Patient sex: F
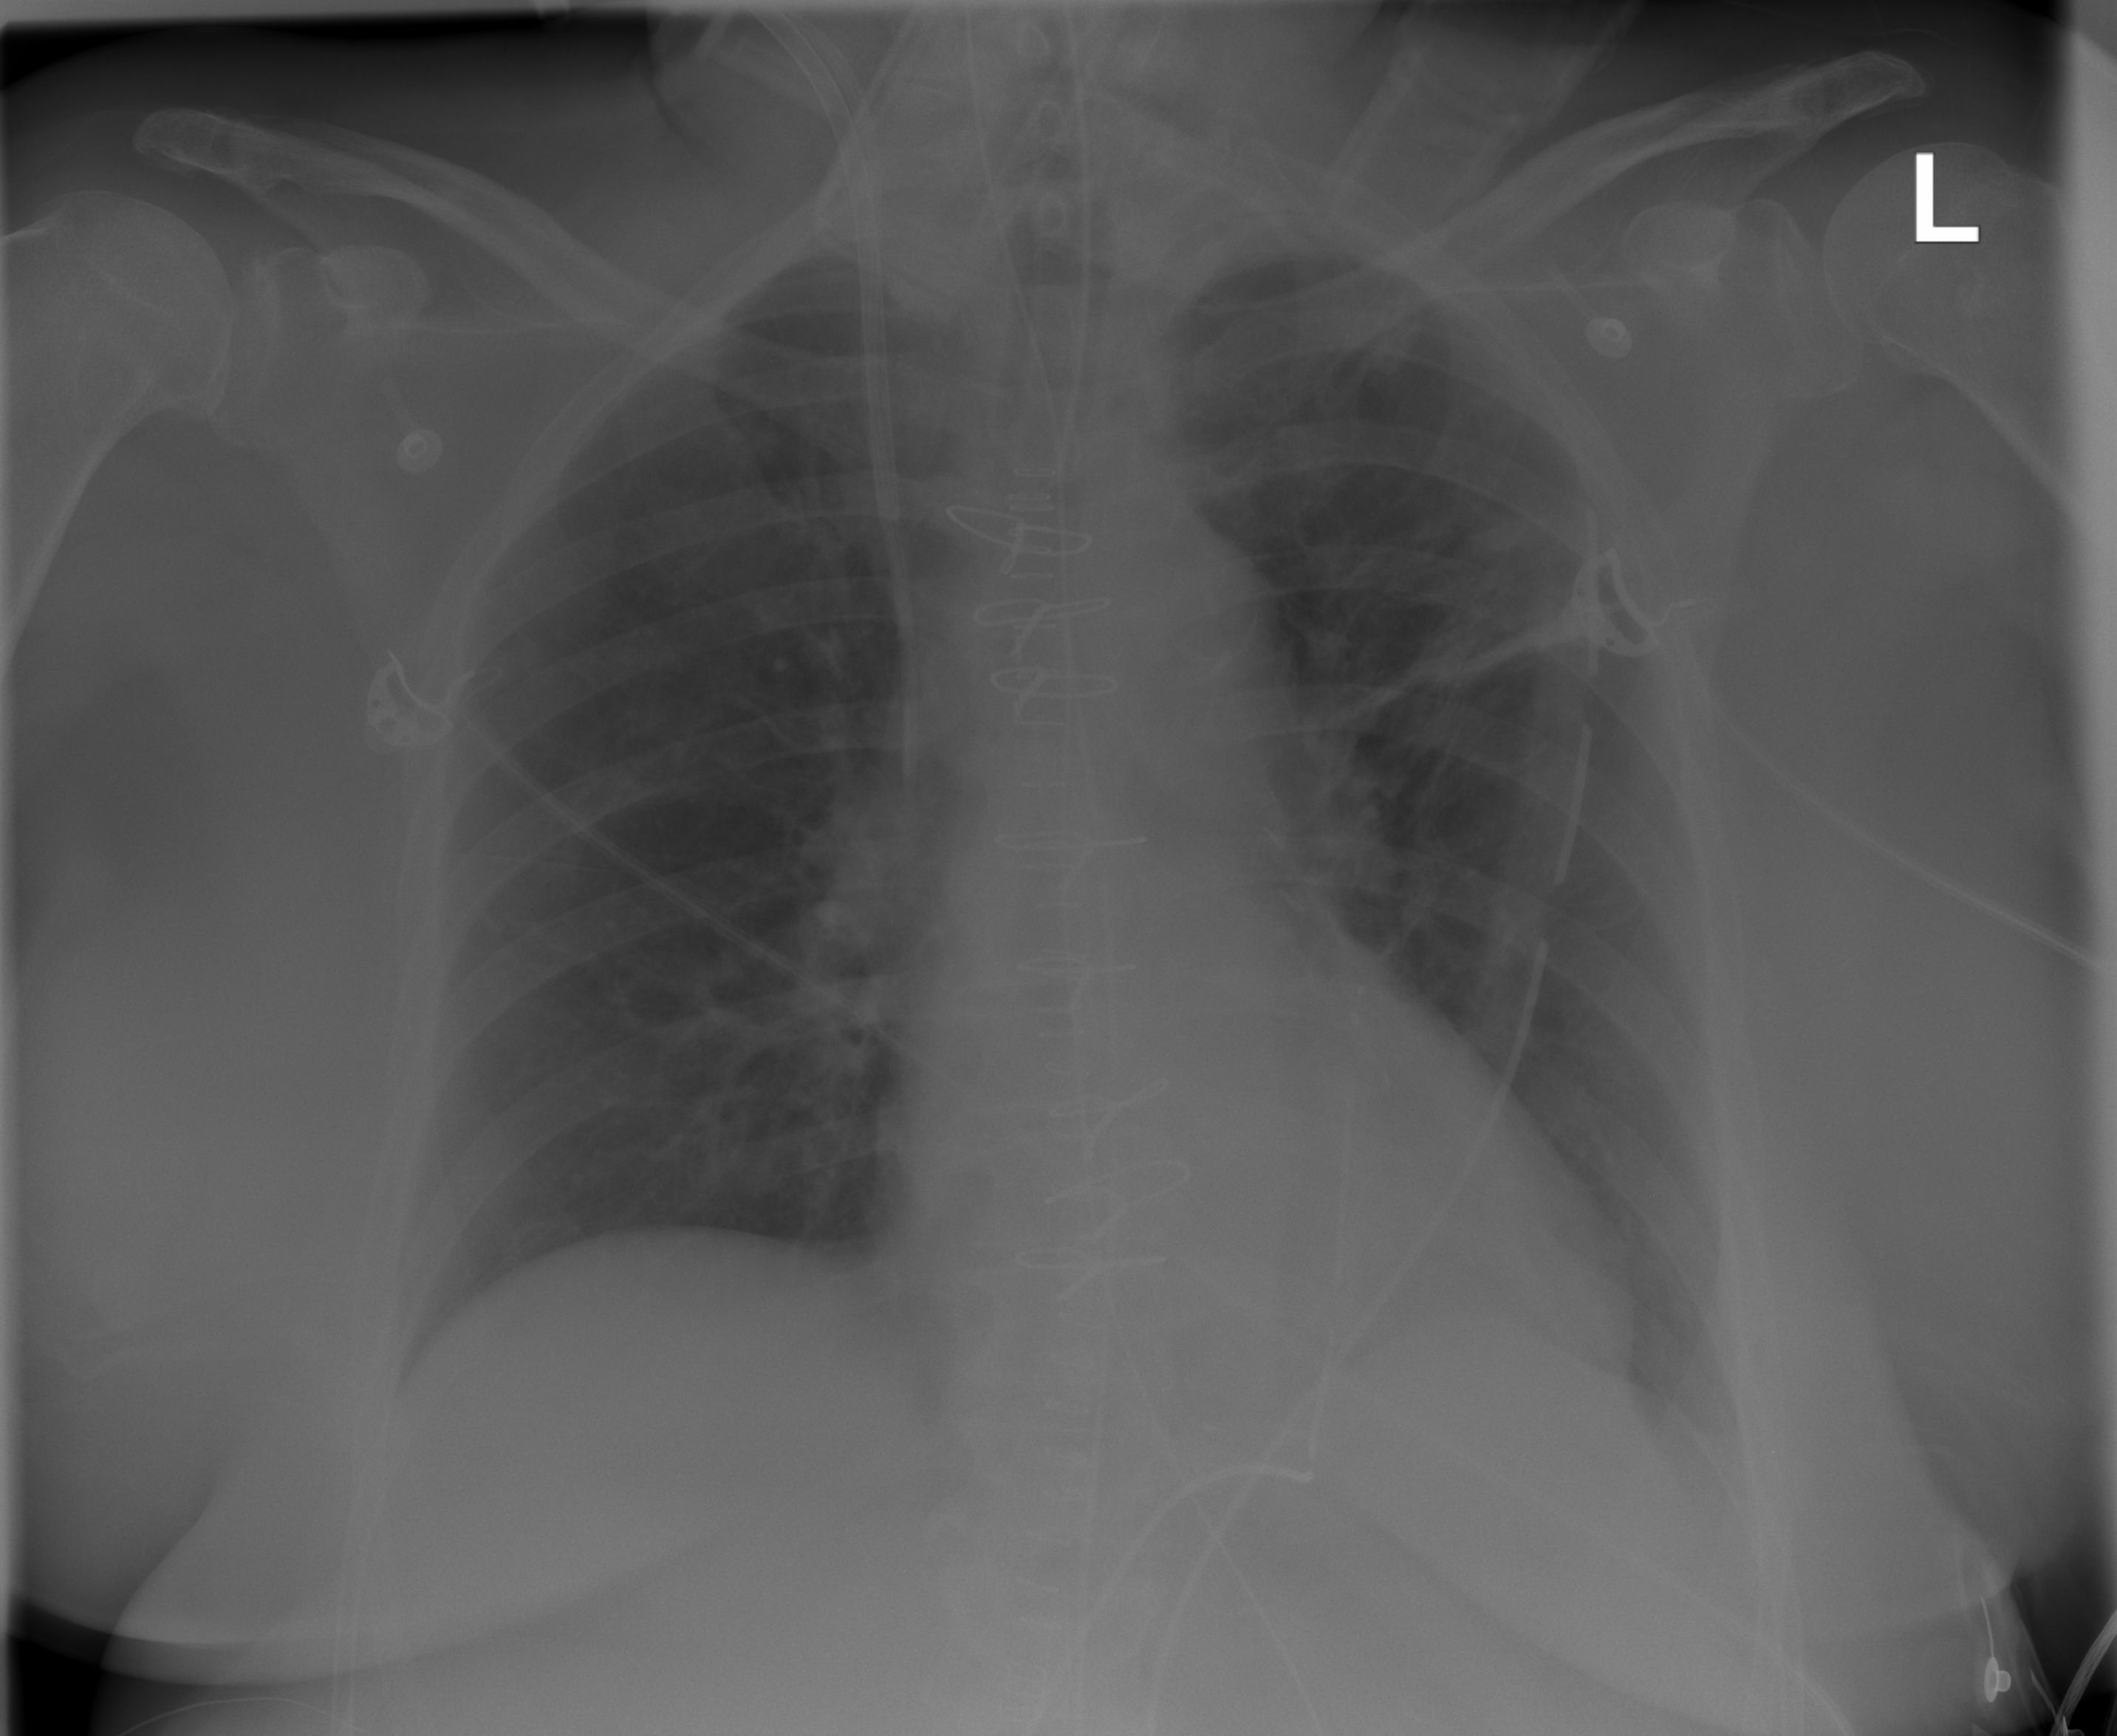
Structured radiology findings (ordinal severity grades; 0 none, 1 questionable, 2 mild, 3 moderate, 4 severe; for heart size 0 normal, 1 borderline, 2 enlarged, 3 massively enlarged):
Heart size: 0
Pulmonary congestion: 0
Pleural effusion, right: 0
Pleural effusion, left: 0
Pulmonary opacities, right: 2
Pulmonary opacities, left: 2
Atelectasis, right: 0
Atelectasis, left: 0